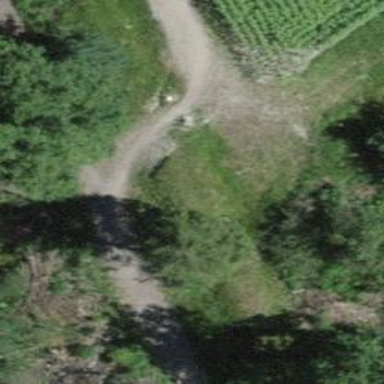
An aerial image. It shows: Path.